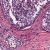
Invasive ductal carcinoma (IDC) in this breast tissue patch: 0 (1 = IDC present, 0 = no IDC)